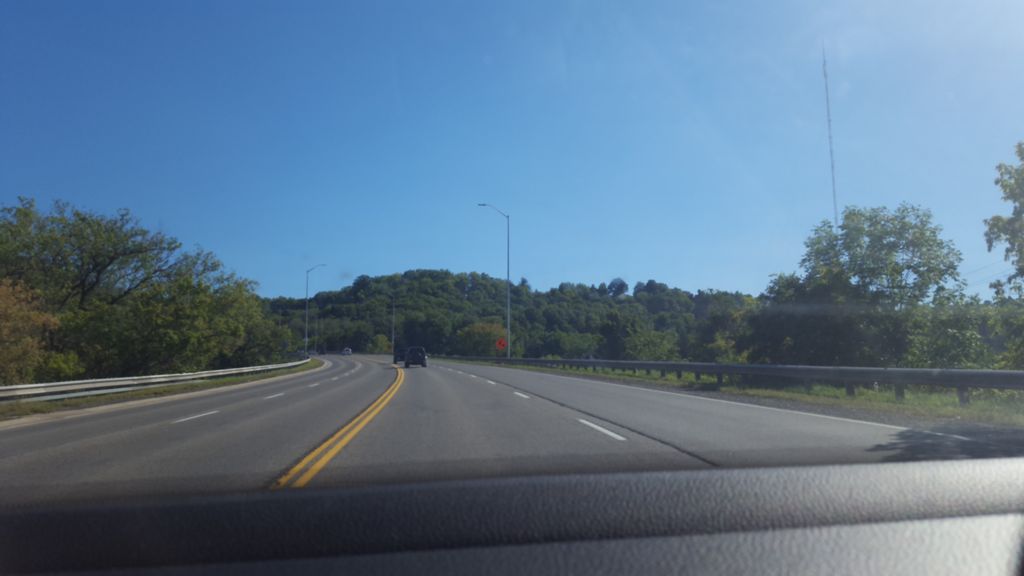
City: hamilton